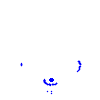
Particle: electron